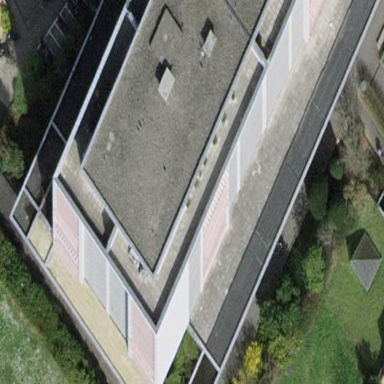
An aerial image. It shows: View of roof of building.